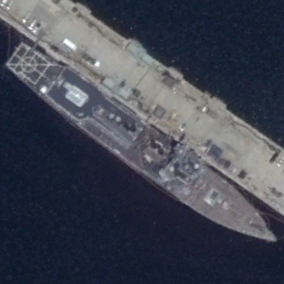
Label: destroyer